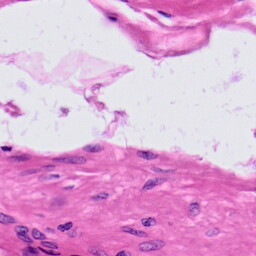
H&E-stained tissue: Prostate